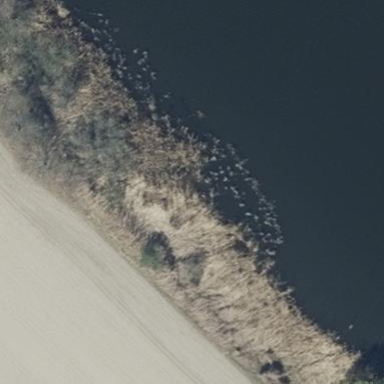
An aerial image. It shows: Reedbed in wetland area.